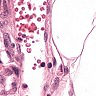
Metastatic tissue present: yes